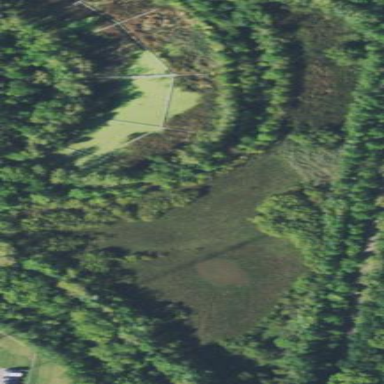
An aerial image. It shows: Marsh wetland.